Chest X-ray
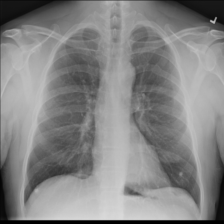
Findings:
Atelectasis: negative
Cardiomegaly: negative
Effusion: negative
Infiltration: negative
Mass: negative
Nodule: negative
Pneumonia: negative
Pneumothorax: negative
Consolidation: negative
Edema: negative
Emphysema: negative
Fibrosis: negative
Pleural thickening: negative
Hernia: negative